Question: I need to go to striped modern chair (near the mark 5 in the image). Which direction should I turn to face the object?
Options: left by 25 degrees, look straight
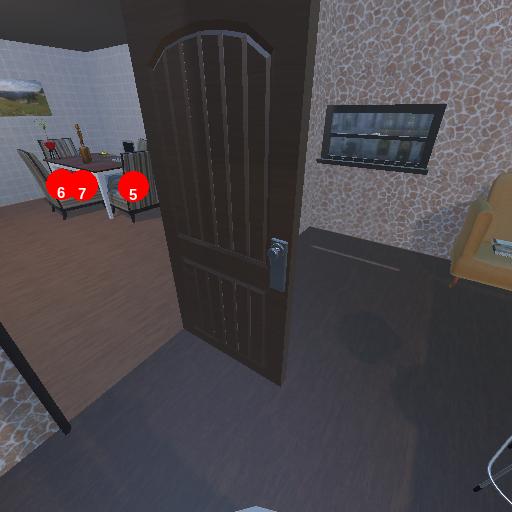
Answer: left by 25 degrees